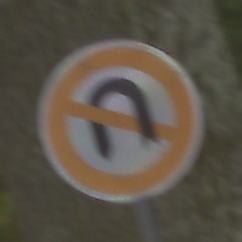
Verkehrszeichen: VerbotWenden
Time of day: Midday
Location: Outdoor (Nature)
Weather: Overcast
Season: Autumn
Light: Natural